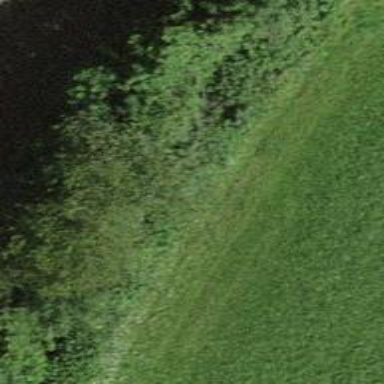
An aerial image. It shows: Row of trees in natural setting.